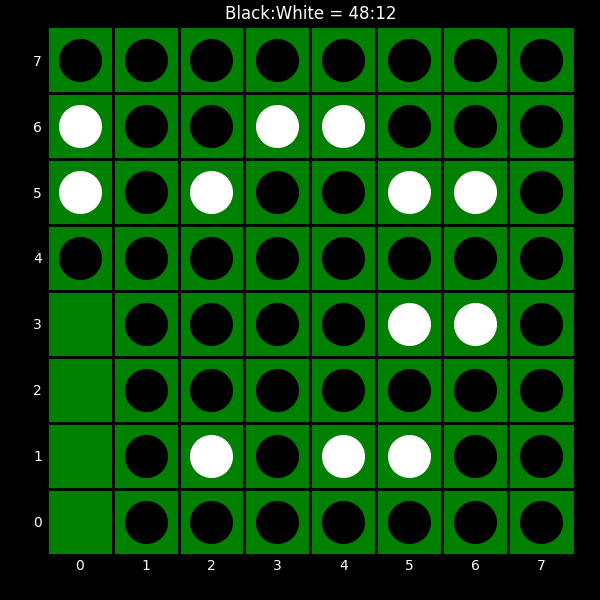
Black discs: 48
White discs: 12